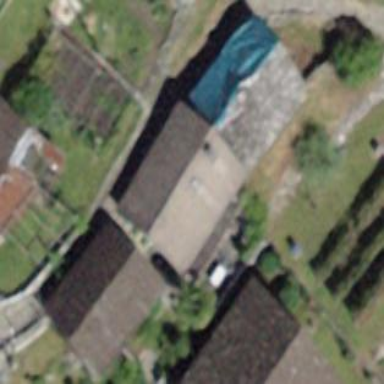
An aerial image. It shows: Detached building.